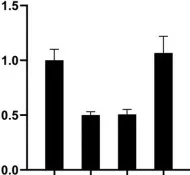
Confirmation of novel IL-10RA variants. (B) Validation of the ex.1del (p. ?) variant by quantitative PCR. Genomic DNA was extracted from peripheral blood from the patient, her parents and healthy controls. Reactions were set up using one set of primers upstream and downstream of exon 1 in triplicate. The beta-actin gene served as a reference gene. The 2-DeltaDeltaCT method was used to calculate the copy number. Samples with normalized ratios (NRs) <0.1 denote individuals with homozygous deletion, samples with NRs of about 0.5 denote individuals with heterozygous deletion, sample with NRs of ~1 denote healthy individuals (two copies), and samples with NRs of ~1.5 or more denote individuals with copy number gain.
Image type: pathology (immunostaining)